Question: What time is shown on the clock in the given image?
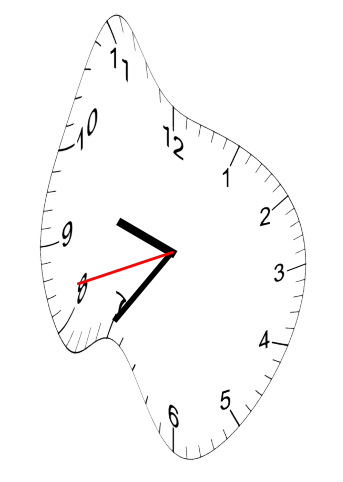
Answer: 09:35:42